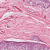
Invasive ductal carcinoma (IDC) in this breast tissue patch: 1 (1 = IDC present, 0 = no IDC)